Interaction volume radius: 5 \u00c5
Interaction volume height: 10 \u00c5
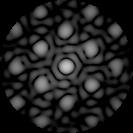
Disorder parameter: 0.2469